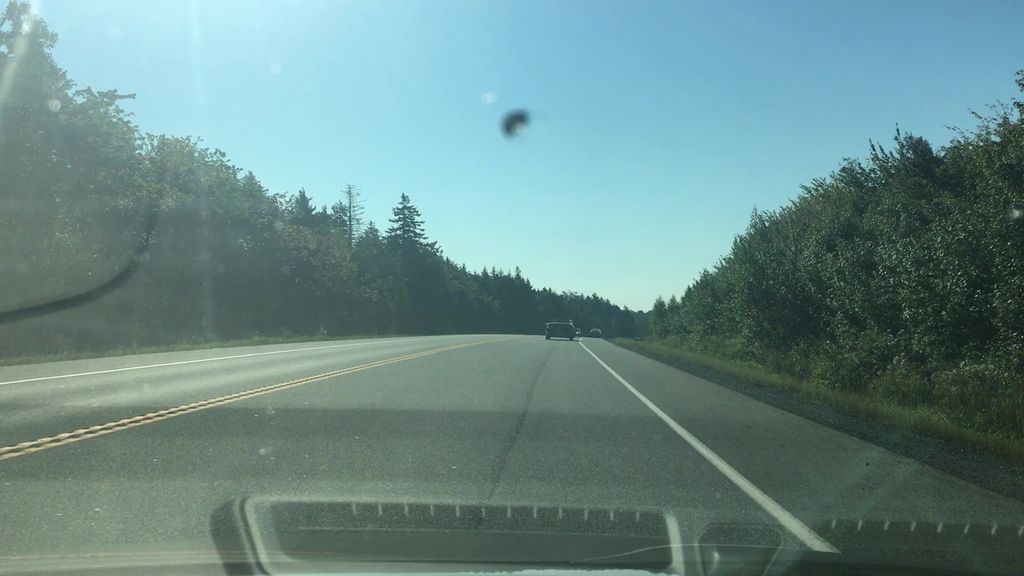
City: halifax